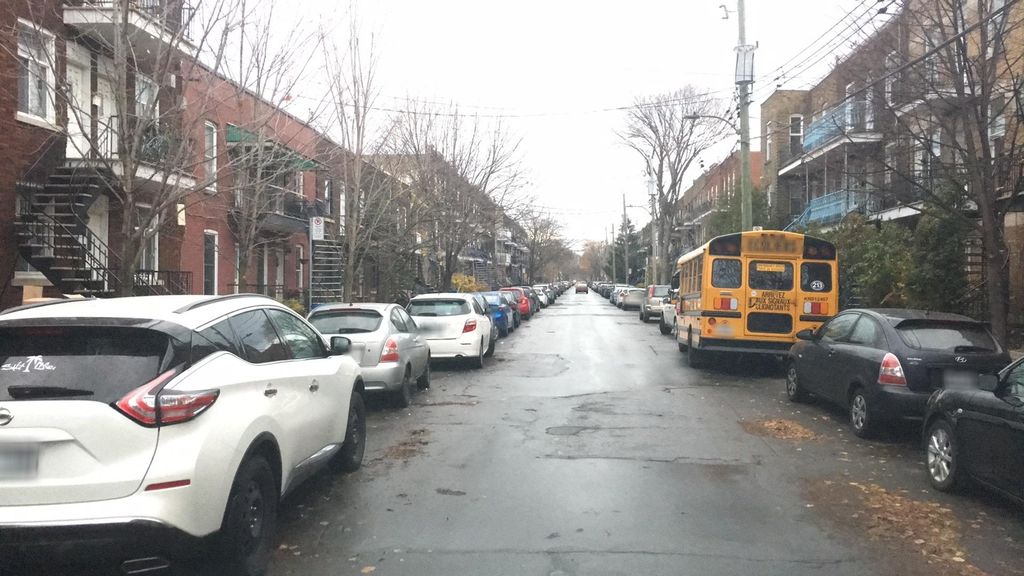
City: montreal